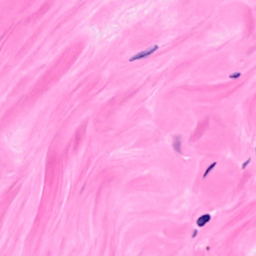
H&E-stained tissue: Breast